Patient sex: M
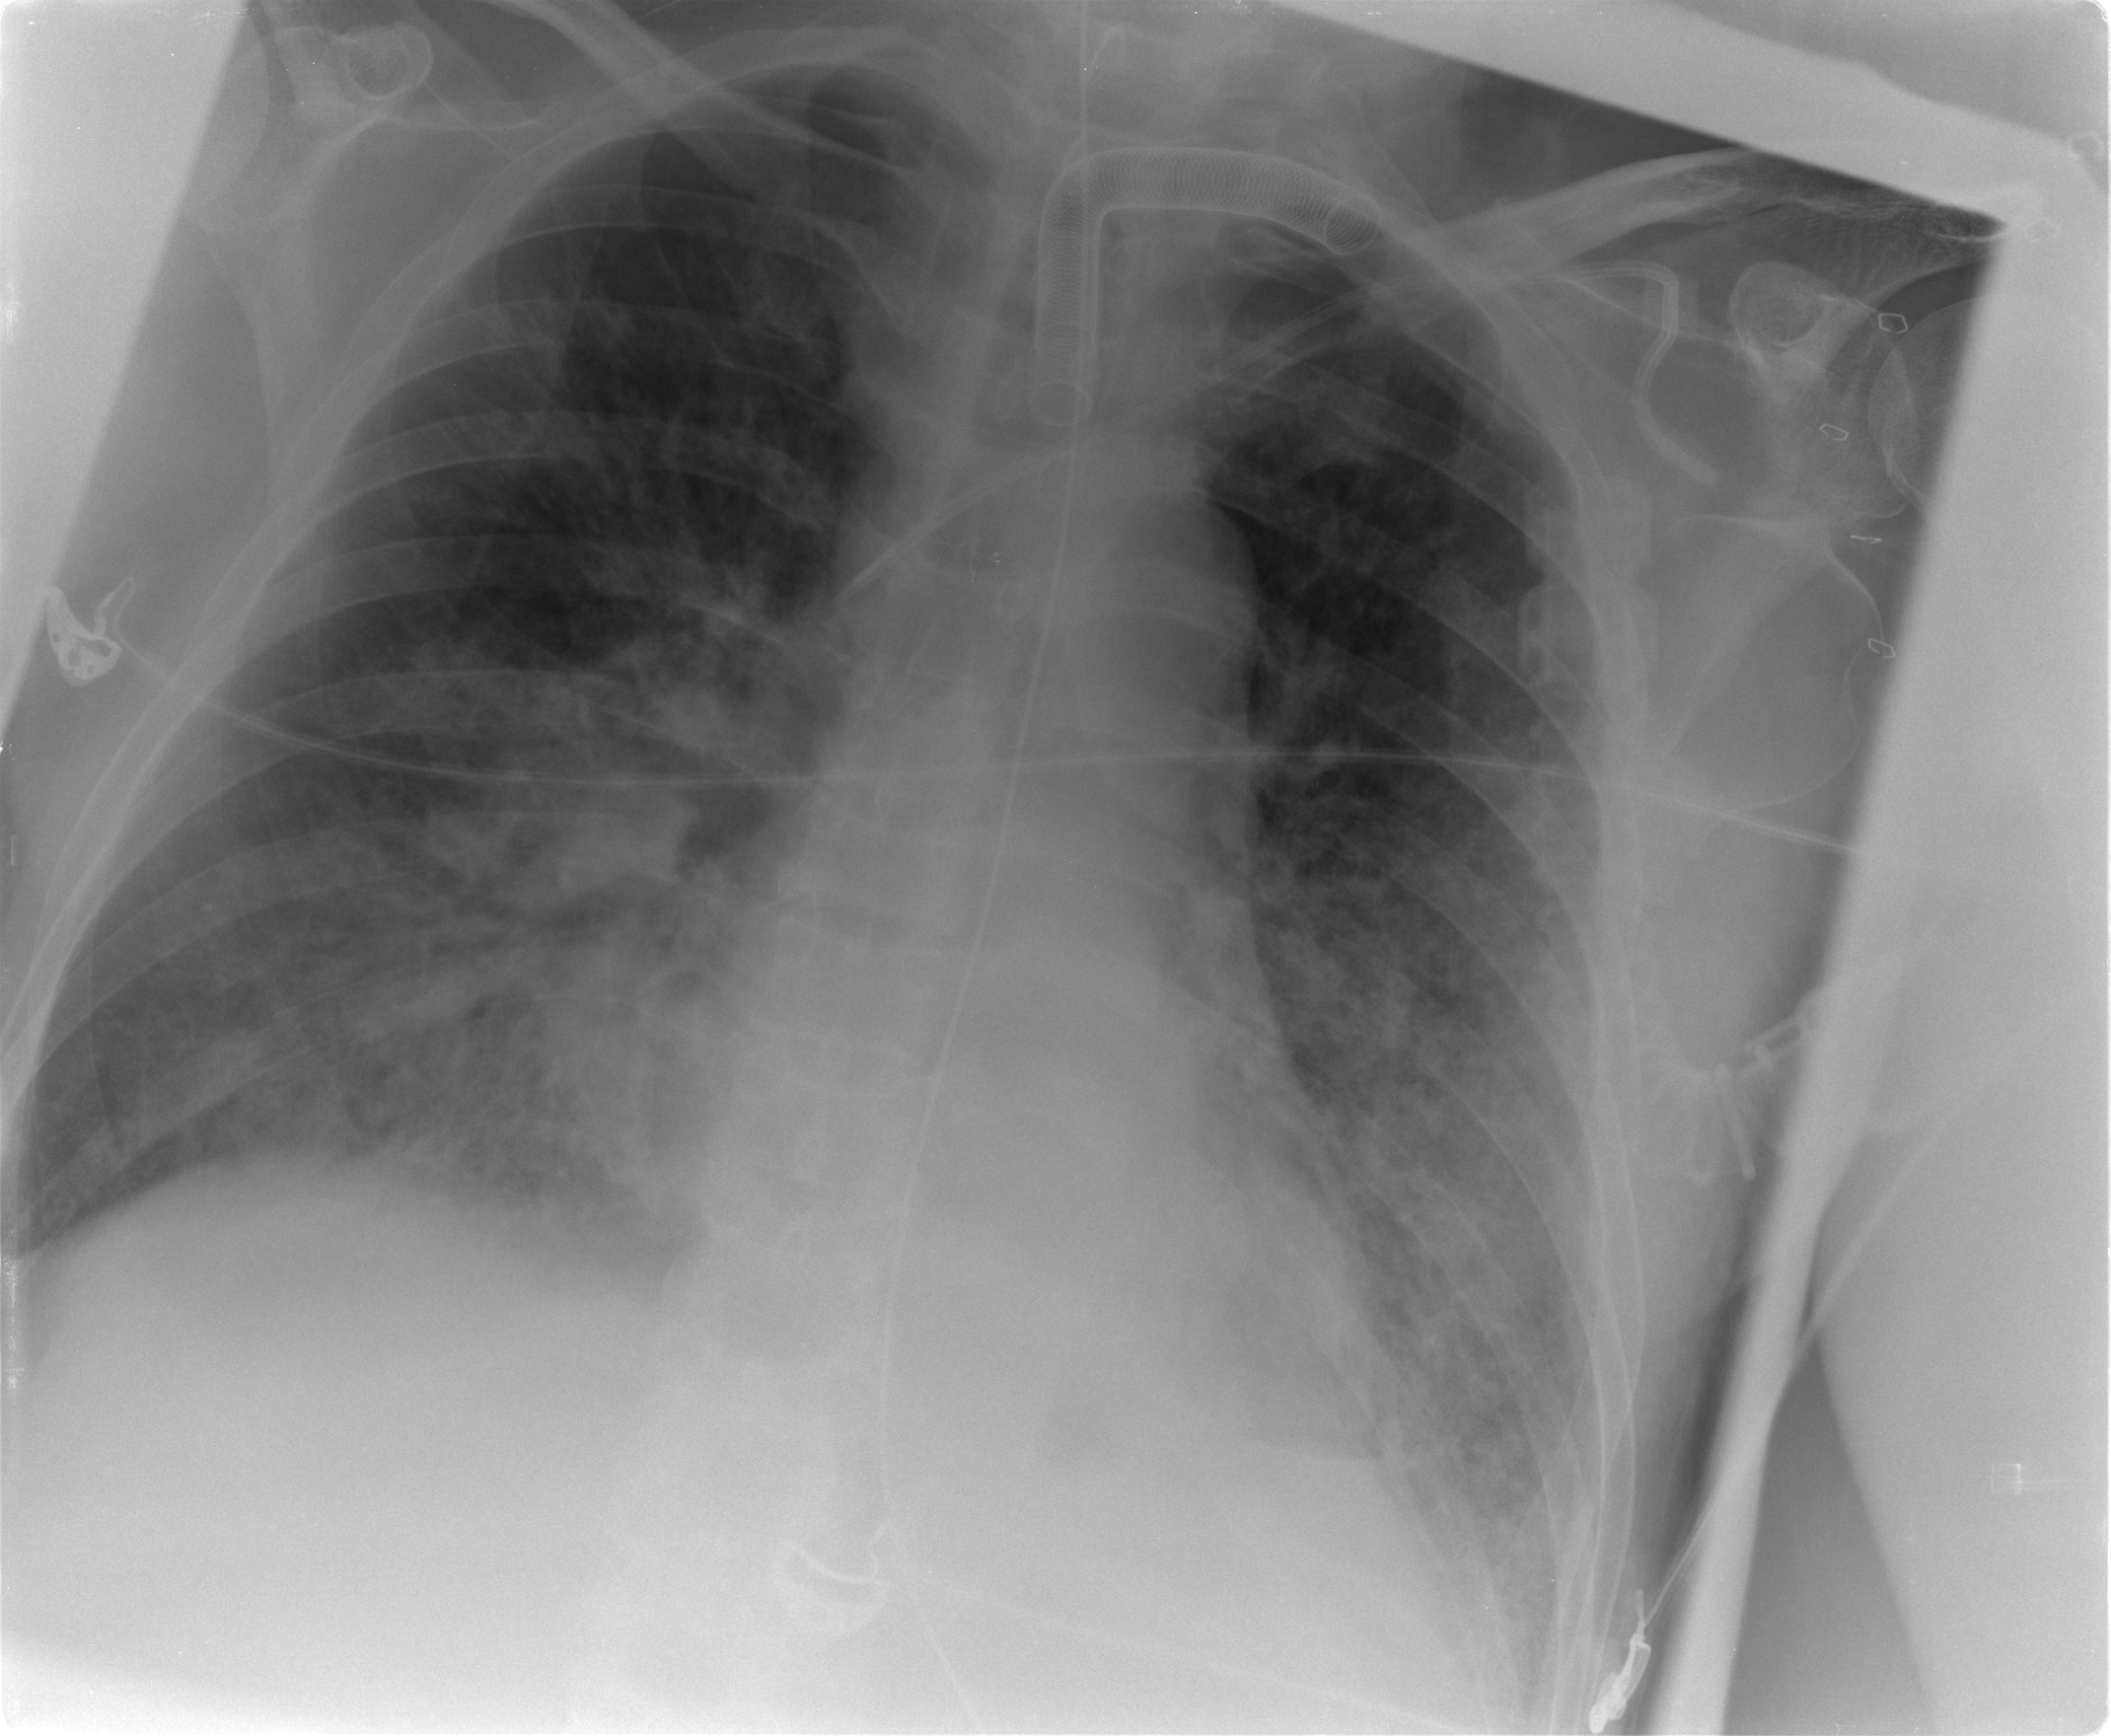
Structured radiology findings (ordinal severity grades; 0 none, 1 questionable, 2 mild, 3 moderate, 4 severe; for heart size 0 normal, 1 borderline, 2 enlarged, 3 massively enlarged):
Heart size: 0
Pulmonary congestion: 3
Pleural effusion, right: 0
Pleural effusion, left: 1
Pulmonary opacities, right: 3
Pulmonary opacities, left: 3
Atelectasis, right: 2
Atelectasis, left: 2